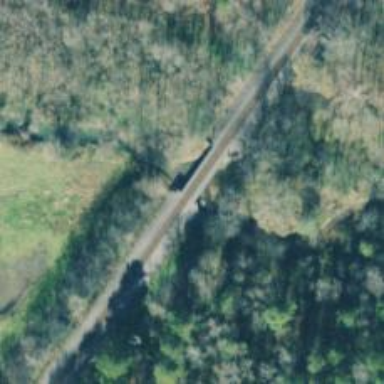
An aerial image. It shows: Bridge over railway line.